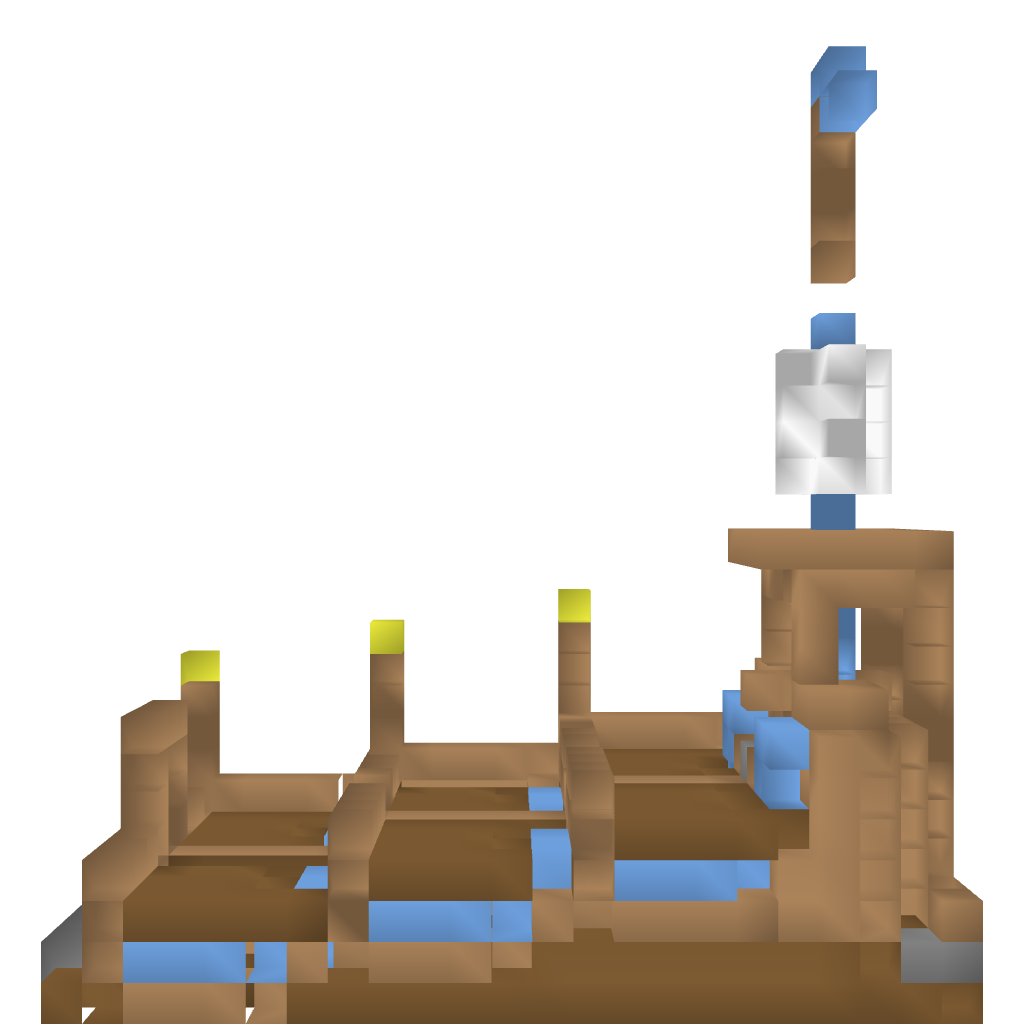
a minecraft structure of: Veg Farm bad low quality